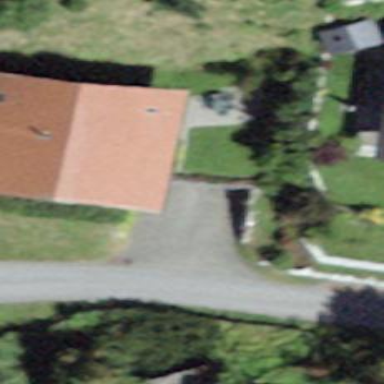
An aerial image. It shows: Detached building with gabled roof.